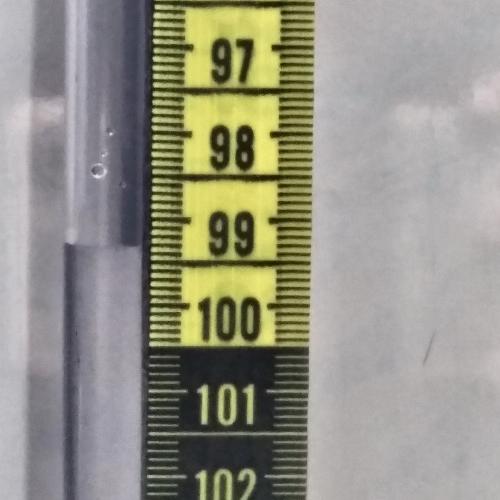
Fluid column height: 99.3 cm